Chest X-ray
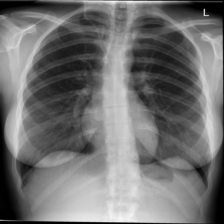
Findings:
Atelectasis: negative
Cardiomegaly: negative
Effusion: negative
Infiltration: negative
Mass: negative
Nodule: negative
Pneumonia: negative
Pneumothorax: negative
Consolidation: negative
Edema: negative
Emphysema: negative
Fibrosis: negative
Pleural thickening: negative
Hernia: negative